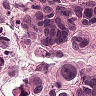
Metastatic tissue present: yes